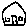
Label: house